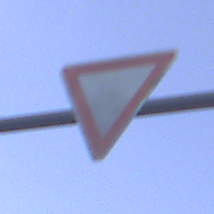
Verkehrszeichen: VorfahrtGewaehren
Umgebung: Outdoor, Suburban
Tageszeit: SunriseSunset
Wetter: PartlyCloudy
Licht: Natural
Jahreszeit: NotSpecified
Kontrast: LowContrast